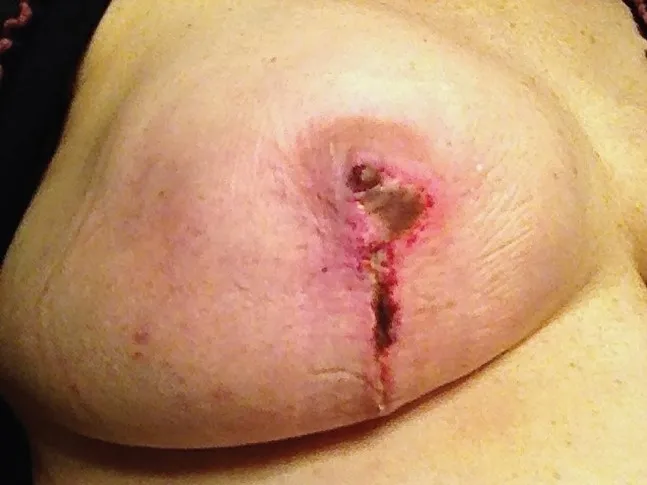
Photos taken three weeks after mastectomy and immediate reconstruction showing development of necrotic skin in the areola and along the incision.
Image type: medical_photograph (skin_photograph)